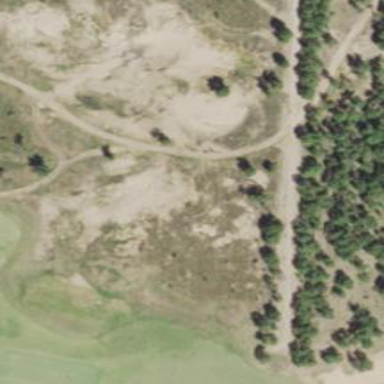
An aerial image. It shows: Sandy area is golf bunker.